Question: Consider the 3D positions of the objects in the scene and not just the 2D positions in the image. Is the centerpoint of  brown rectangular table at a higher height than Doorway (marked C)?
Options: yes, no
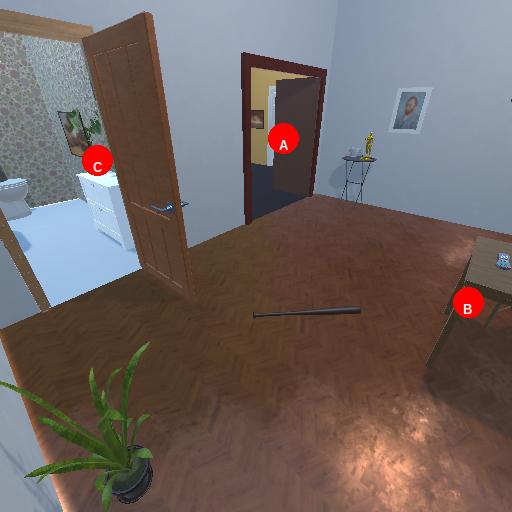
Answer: yes